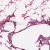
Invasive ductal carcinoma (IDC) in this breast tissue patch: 0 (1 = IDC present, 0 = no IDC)